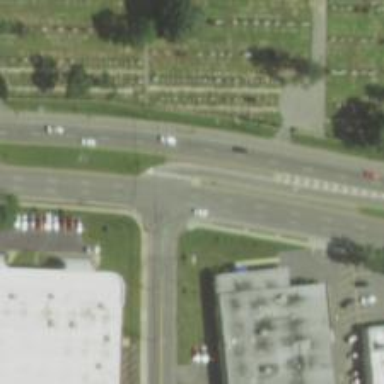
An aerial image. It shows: Asphalt road with primary link designation.